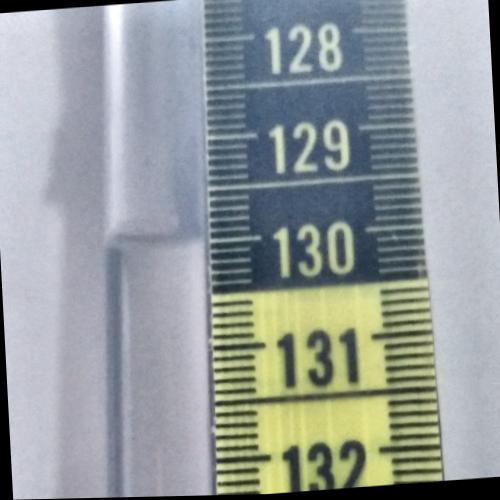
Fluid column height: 130.0 cm